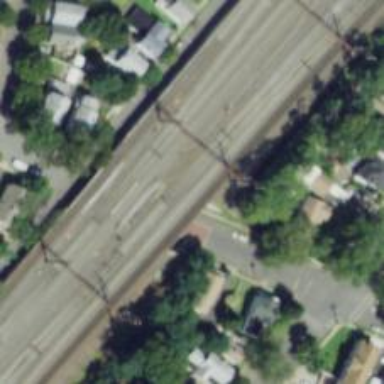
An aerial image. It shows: Bridge over electrified railway with contact lines.